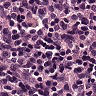
Metastatic tissue present: no